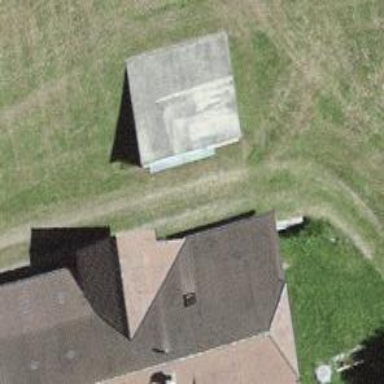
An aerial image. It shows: Shed.